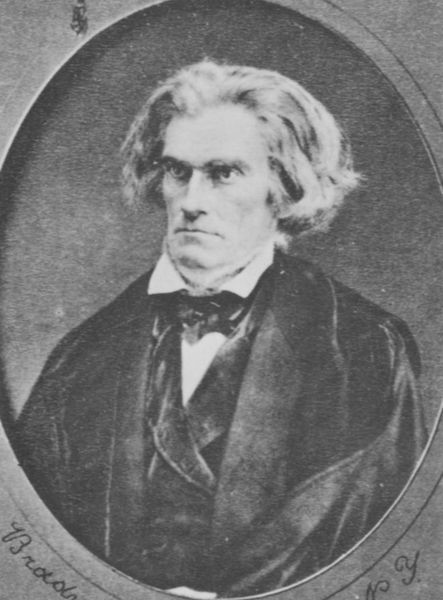
Titel: John C. Calhoun
Künstler: Mathew B. Brady
Schlagwörter: kopf, mann, schatten, umhang, weiß, elegant, frisur, grau, haar, hell, kleid, licht, mund, nase, schwarz, stirn, zeichnung, blick, schleife, alt, anzug, blond, hemd, jacke, jung, augen, gesicht, kragen, mensch, rahmen, samt, bild, bildnis, hals, herr, portrait, porträt, gewand, haare, mantel, musiker, frontal, lippen, schulter, seide, kreis, oval, rund, tondo, perücke, relief, schrift, ausdruck, könig, krawatte, ernst, büste, finster, starr, robe, fleige, fliege, weste, foto, fotografie, photographie, philosoph, medaillon, schwarz-weiß, komponist, text, schriftsteller, autor, beethoven, portrai, photo, talar, weiße, doppelkinn, gelehrter, usa, fotographie, ornat, bartlos, ernster blick, ellipse, bürgermeister, erfinder, lange, chemiker, physiker, aufnhame, augenbrauchen, manzug, 19. jahrhundert, fixieren, lkicht, adel prinz, pfladtethaare